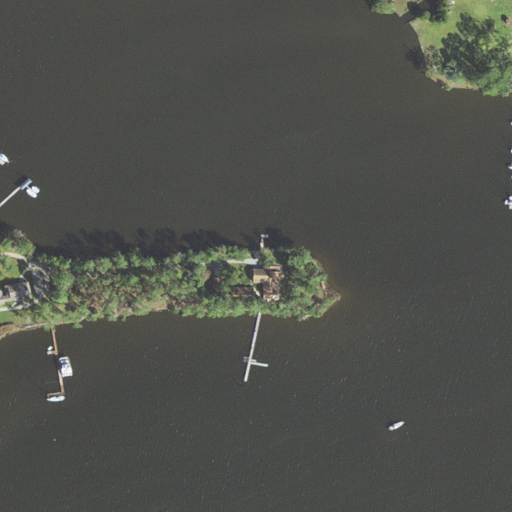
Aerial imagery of cape in North Carolina named Fork Point containing open water, herbaceous wetlands, evergreen forest, shrub, woody wetlands, open development, grassland, and low intensity development